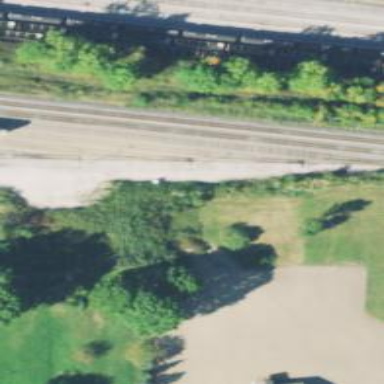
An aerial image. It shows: Railway yard in service.